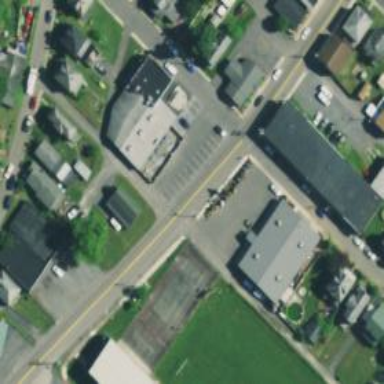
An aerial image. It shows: Alleyway designated as service road.